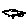
Label: bird